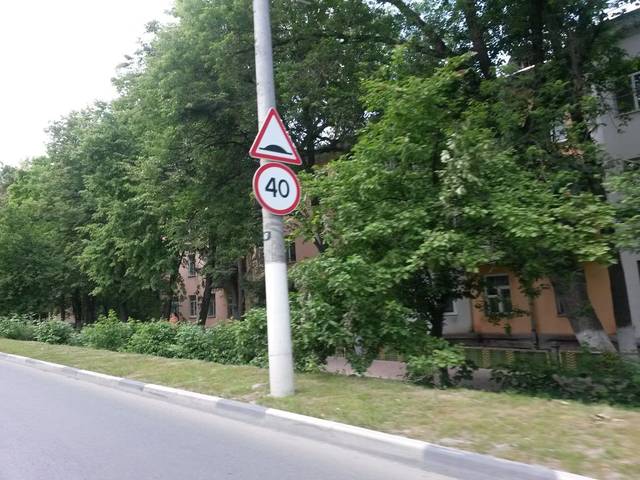
Region: Russia
Coordinates: 55.146, 37.479